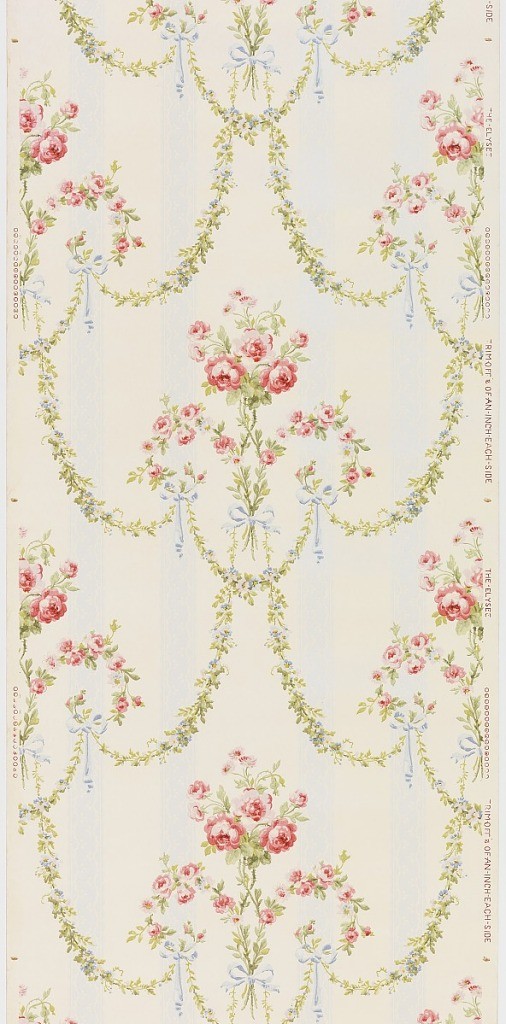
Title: The Elysee
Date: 1884–90
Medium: Machine-printed on paper
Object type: Sidewall
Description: Bouquets of red roses and foliate garlands tied with blue bows, printed on satin striped white background.